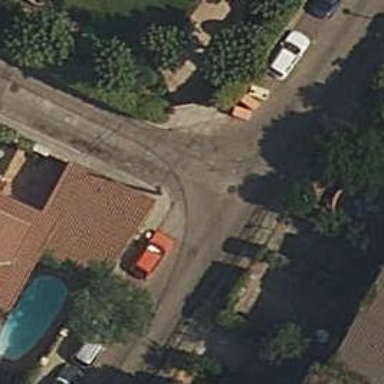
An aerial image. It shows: Residential road with asphalt surface and both sides have sidewalks made of paving stones.